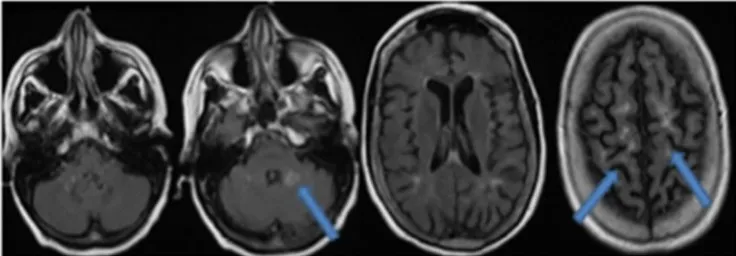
Case two, 2012: FLAIR MRI sequences showing new lesions in the posterior fossa (see arrow) and an increase in the number of lesions in the high frontoparietal white matter bilaterally (see arrows). There was also increased cerebral atrophy. There was no mass effect, perilesional oedema, or enhancement after contrast administration (not shown).
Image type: radiology (mri)